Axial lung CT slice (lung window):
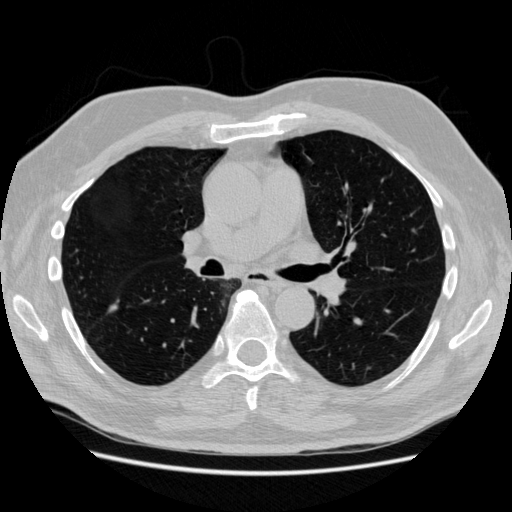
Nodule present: yes
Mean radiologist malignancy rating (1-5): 3.75